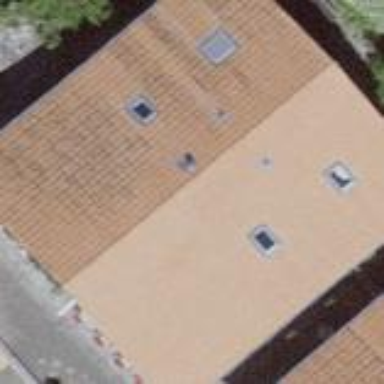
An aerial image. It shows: Residential building.